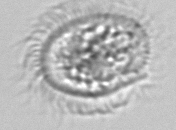
Label: Pleuronema